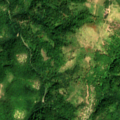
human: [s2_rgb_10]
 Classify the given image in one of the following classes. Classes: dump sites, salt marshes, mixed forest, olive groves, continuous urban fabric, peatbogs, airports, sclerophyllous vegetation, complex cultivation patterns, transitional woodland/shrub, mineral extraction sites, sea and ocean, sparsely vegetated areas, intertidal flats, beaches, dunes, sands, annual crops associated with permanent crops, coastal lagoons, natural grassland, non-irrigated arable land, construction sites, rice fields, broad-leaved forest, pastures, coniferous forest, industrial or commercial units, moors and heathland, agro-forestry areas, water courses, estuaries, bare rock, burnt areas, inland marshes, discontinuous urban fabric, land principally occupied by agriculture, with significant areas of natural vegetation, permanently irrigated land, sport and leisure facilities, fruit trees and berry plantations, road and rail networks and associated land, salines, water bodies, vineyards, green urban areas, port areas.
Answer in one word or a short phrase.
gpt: broad-leaved forest, natural grassland